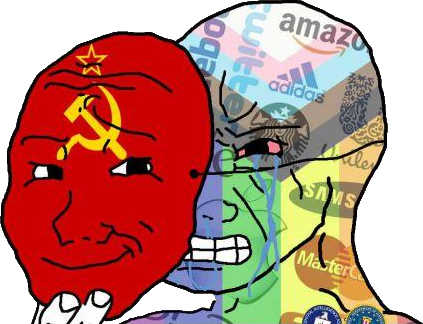
Label: 5_Rage